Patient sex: F
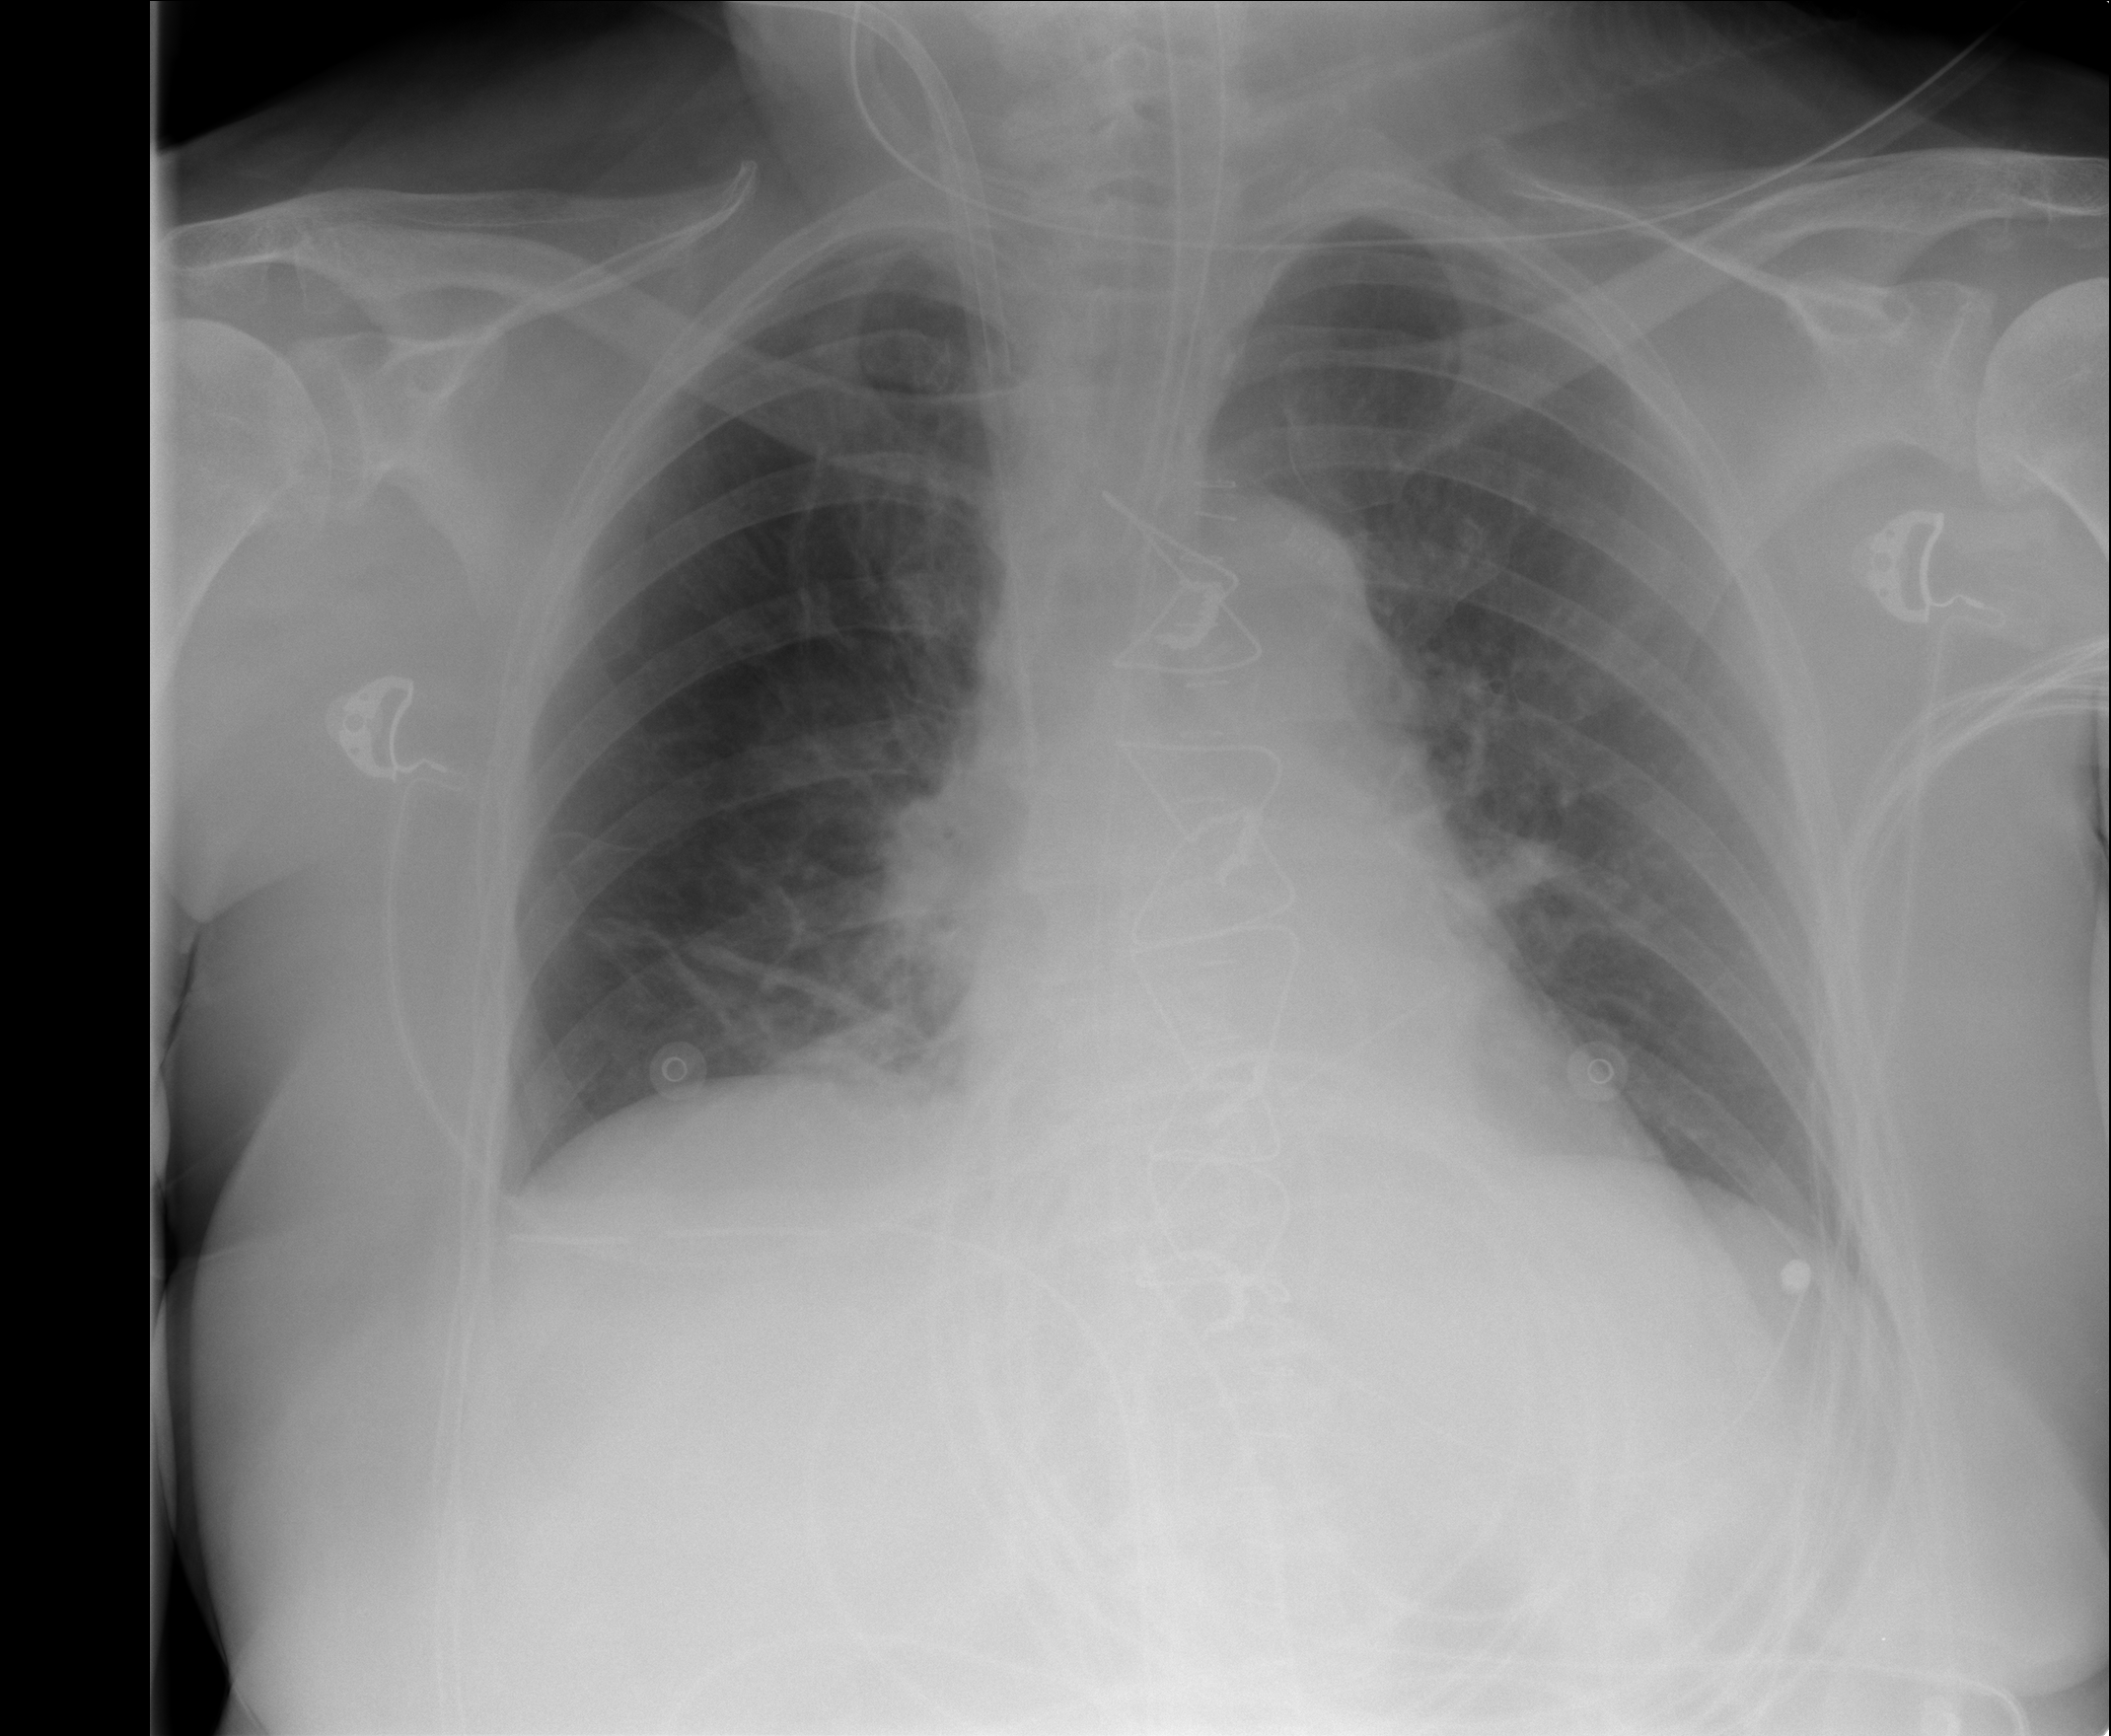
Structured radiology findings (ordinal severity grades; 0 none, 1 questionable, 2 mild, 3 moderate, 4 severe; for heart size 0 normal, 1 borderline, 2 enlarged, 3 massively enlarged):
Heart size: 0
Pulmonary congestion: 0
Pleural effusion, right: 0
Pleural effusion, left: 0
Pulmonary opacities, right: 0
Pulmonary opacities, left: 0
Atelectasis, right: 1
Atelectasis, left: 0